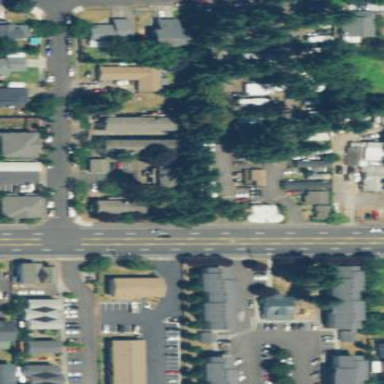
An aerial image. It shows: Residential area known as trailer park.